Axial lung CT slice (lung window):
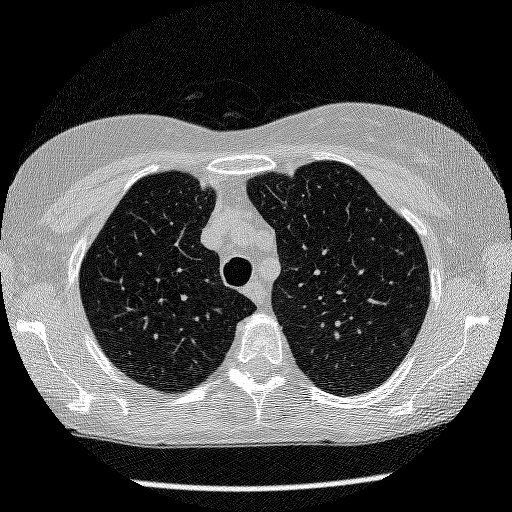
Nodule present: no